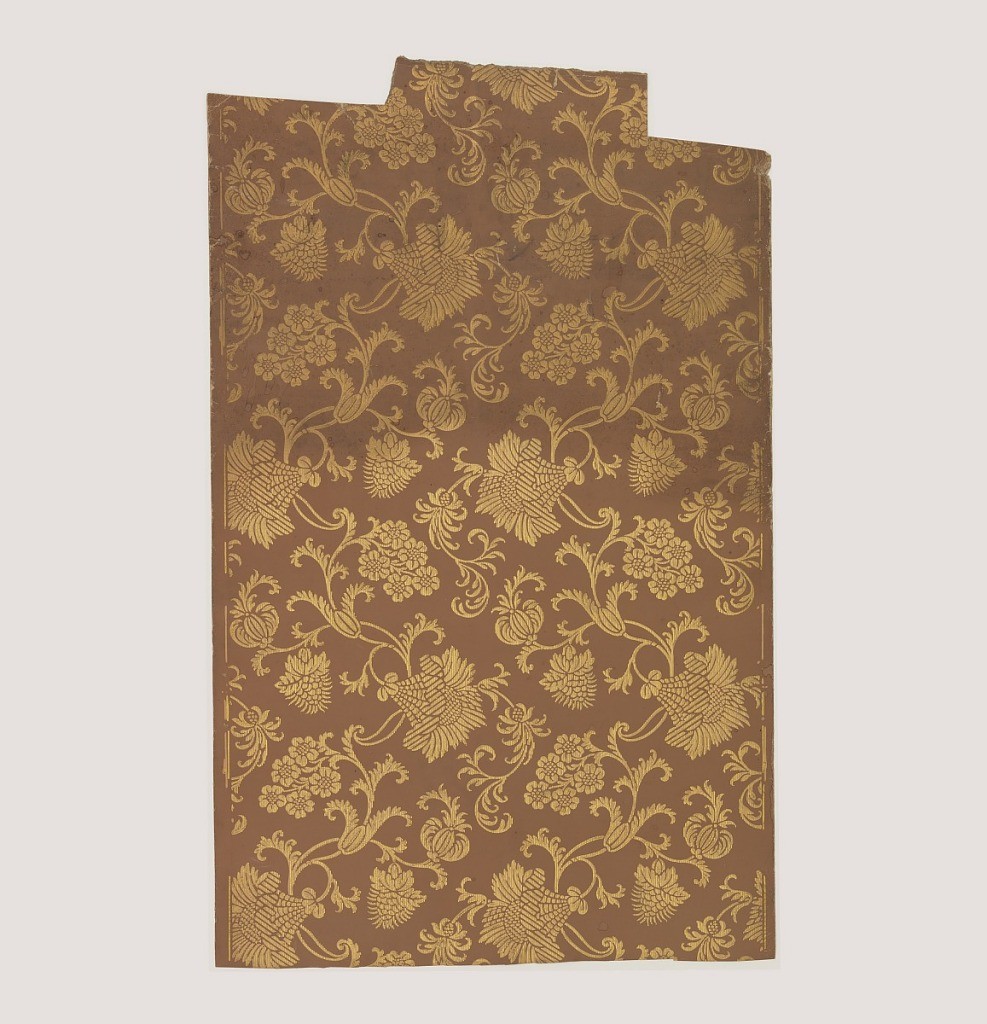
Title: Sidewall
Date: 1870–1900
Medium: Block printed on continuous paper, embossed
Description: Stylized floral design, embossed and printed in gold on brown ground.